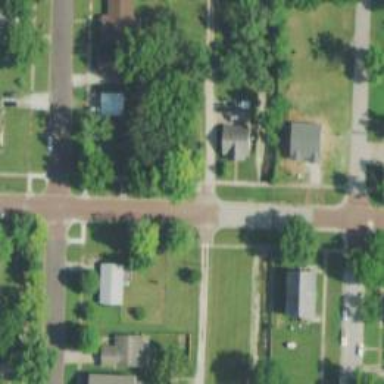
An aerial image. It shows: Alleyway designated as service road.